Field crop: maize
Growth stage: 2
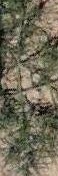
Species: salsola